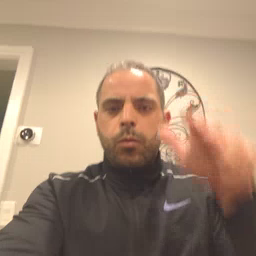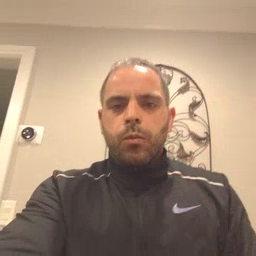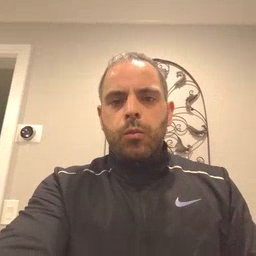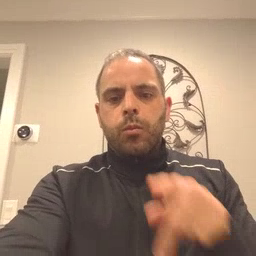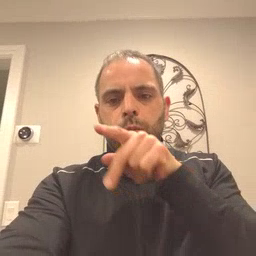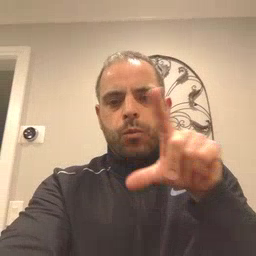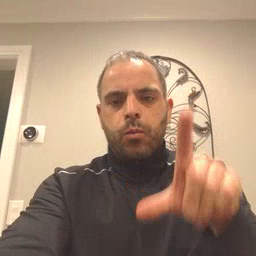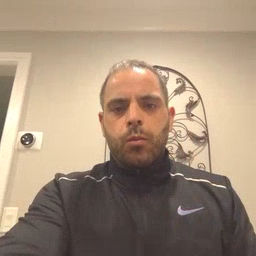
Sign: pool